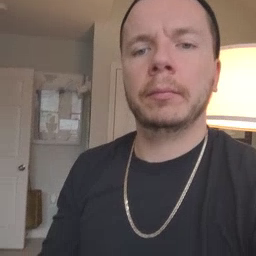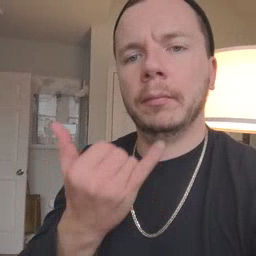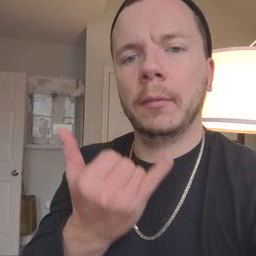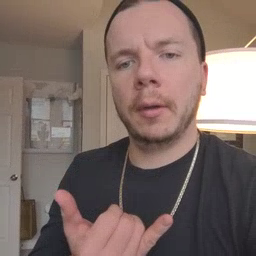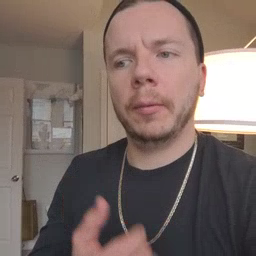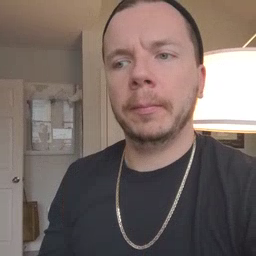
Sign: now